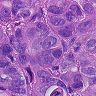
Metastatic tissue present: yes